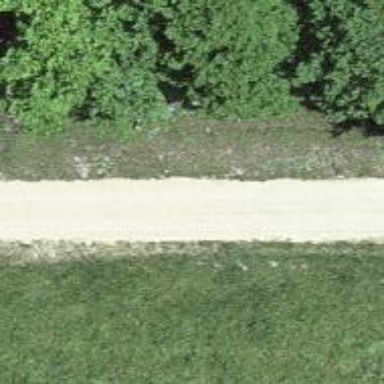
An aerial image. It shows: Unclassified road with gravel surface.